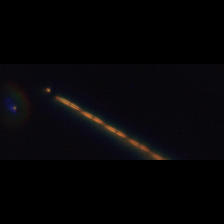
Taxon: Psuedo-nitzschia
Group: Diatoms